Question: How do i style the title bar of a popup in a chrome extension? I notice this being done by <URL>
I got as far as opening a popup without the address bar. But can't get on from there
The title bar itself is not part of the HTML upon inspection.
Example here:

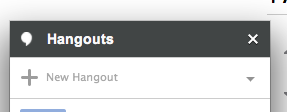
Answer: Turns out that this isn't a regular chrome extension I was looking at. It's a <URL>. And it's possible to remove the title bars with chrome apps.